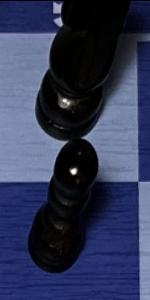
Label: Pawn_Black